Question: Here the Role table having three roles. where the last two record (Doctor and FrontDesk) is manually inserted in database.
But when i get roles list form using owin context rolemanger. i can't get records which i manually added.

> swagger output:[ { "id": "b45b6ccb-e849-41d2-b190-fd45da8e2c4e",
"name": "Admin", } ]
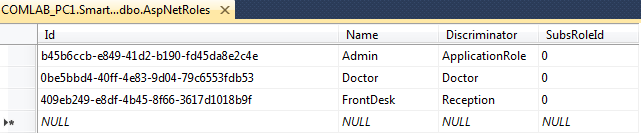
Answer: Try changing the discriminator of Doctor and FrontDesk to 'ApplicationRole'.